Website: macys
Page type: billing-address
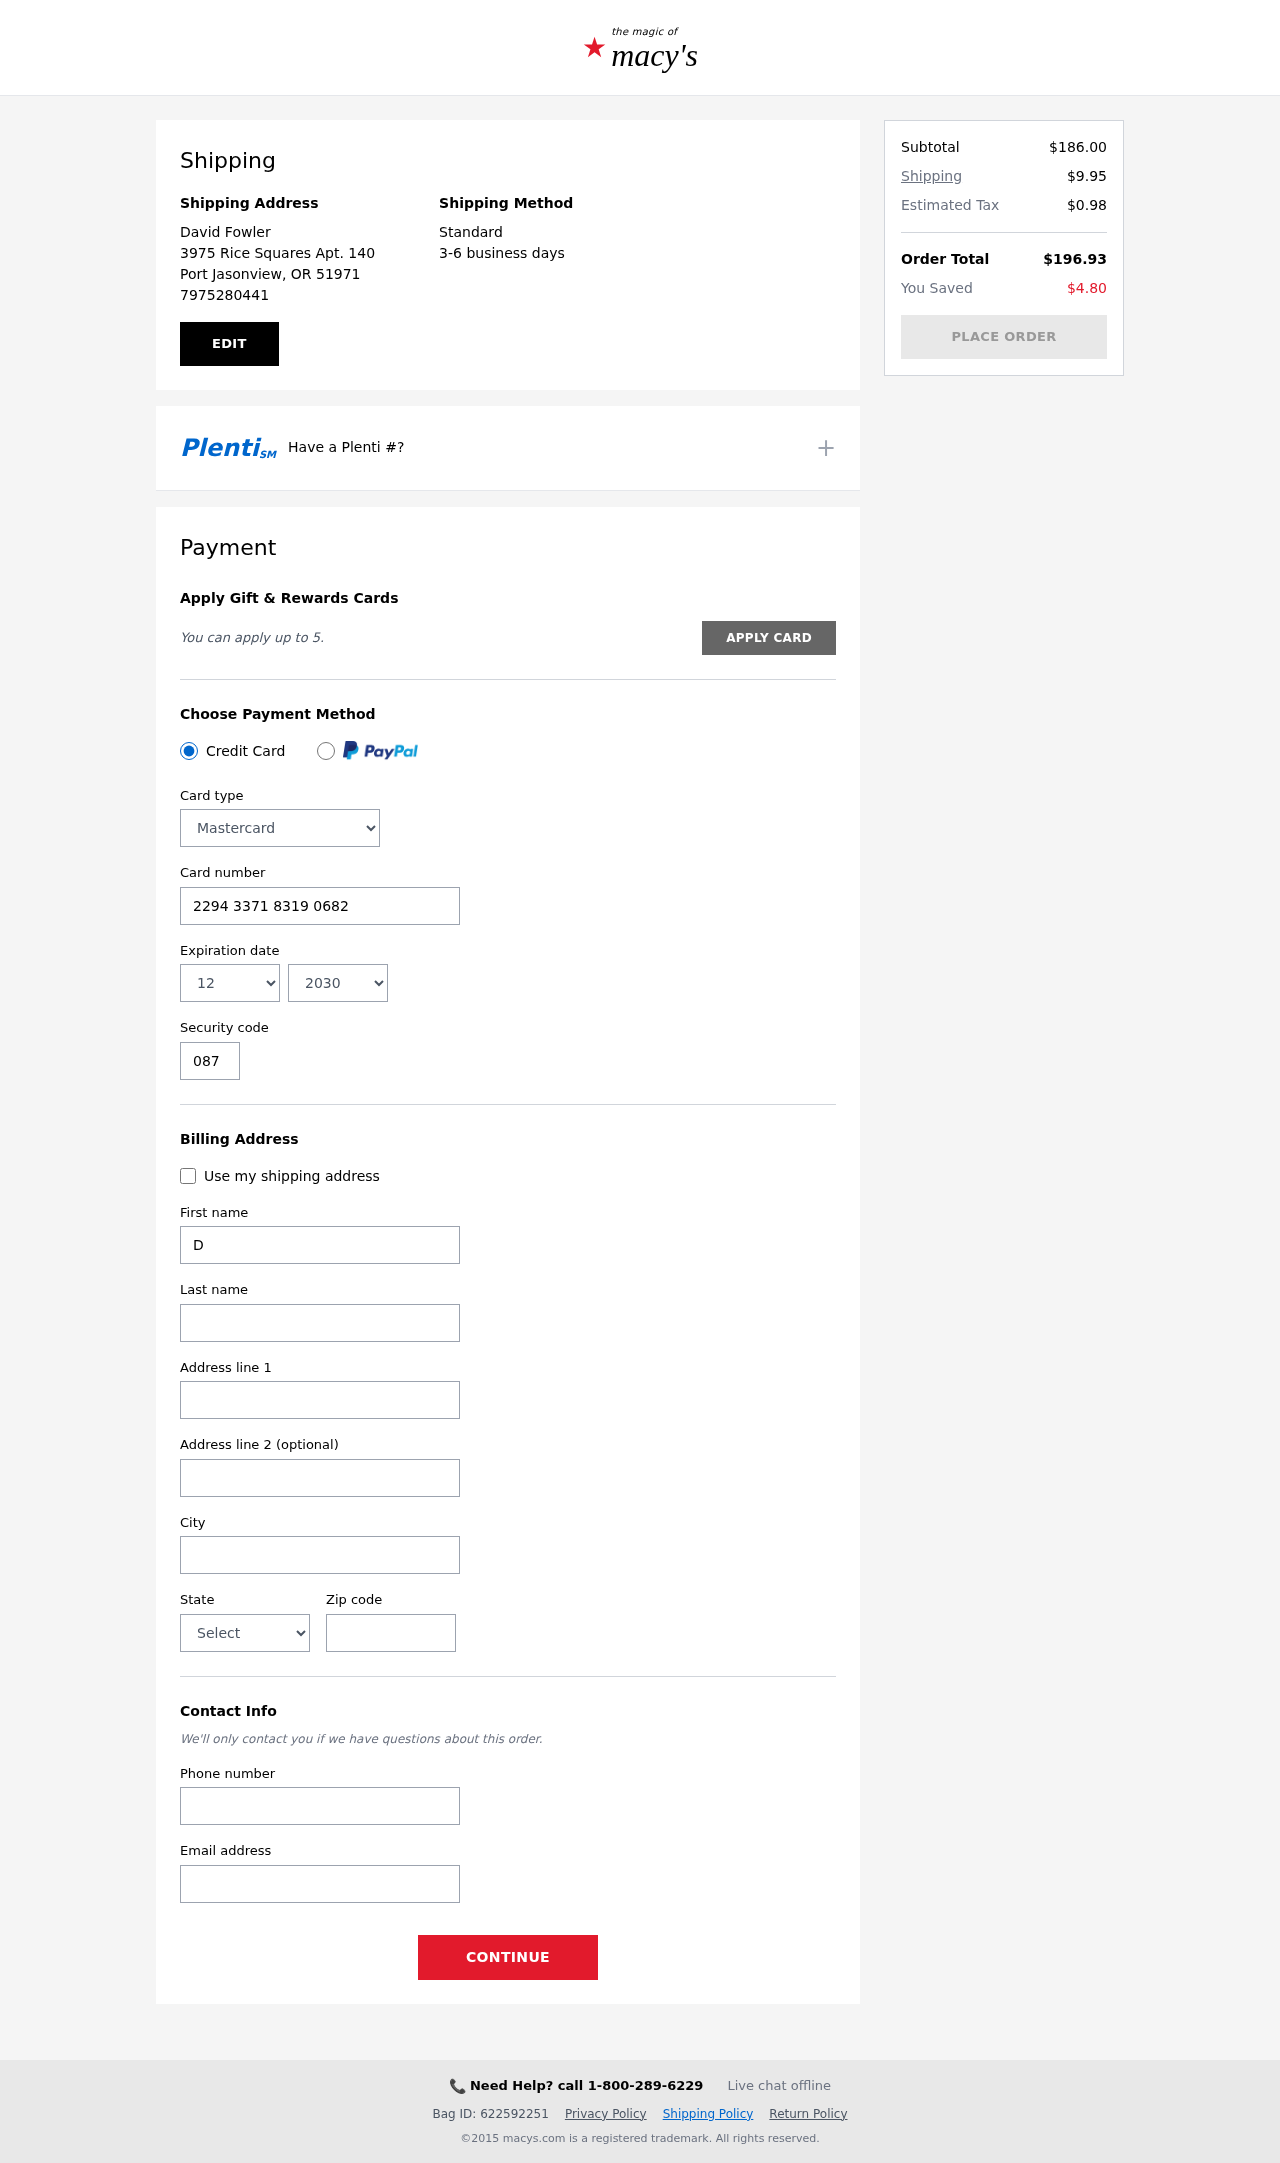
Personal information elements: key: PII_CARD_CVV
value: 087
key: PII_CARD_EXPIRY_MONTH
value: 12
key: PII_CARD_EXPIRY_YEAR
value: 30
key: PII_CARD_NUMBER
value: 2294 3371 8319 0682
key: PII_CARD_TYPE
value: Mastercard
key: PII_CITY
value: Port Jasonview
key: PII_CITY_STATE_ZIP
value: Port Jasonview, OR 51971
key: PII_EMAIL
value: dfowler@yahoo.com
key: PII_FIRSTNAME
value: David
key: PII_FULLNAME
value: David Fowler
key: PII_LASTNAME
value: Fowler
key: PII_PHONE
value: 7975280441
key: PII_POSTCODE
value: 51971
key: PII_STATE
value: Oregon
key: PII_STREET
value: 3975 Rice Squares Apt. 140
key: PII_STREET2
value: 6735 Ward Walk
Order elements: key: ORDER_SUBTOTAL
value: $186.00
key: ORDER_SHIPPING_COST
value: $9.95
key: ORDER_TAX
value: $0.98
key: ORDER_TOTAL
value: $196.93
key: ORDER_SAVINGS
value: $4.80